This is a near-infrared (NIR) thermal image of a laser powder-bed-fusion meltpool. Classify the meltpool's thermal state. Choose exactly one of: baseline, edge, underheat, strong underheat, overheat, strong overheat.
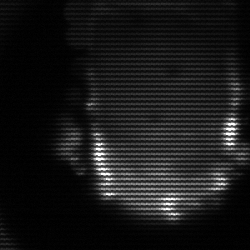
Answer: baseline